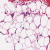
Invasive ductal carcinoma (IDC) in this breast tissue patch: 0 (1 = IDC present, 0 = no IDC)